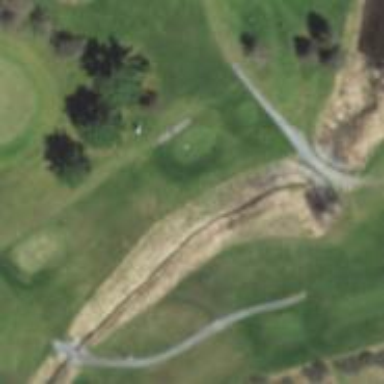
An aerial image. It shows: Golf tee.